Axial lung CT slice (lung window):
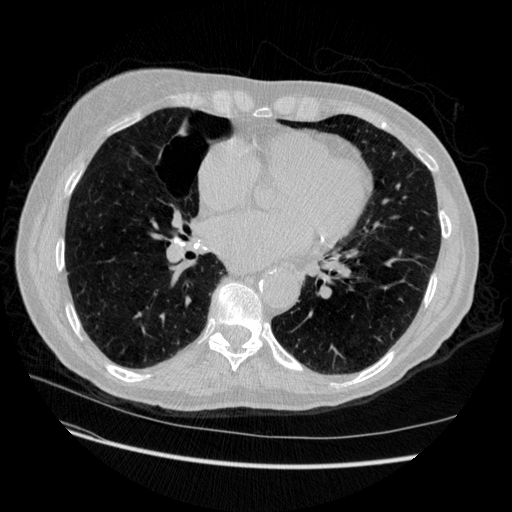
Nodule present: no